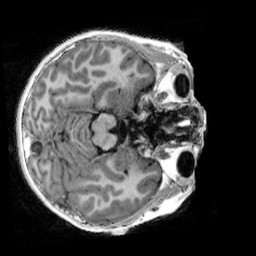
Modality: UNIT1_denoised
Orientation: axial
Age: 9
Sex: male
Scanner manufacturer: siemens
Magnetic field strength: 3 T
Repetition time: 4 s
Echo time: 0.00303 s